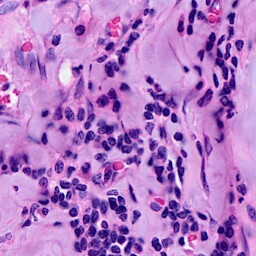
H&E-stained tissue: Breast